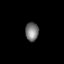
Tissue: lung
Cell type: Others
Senescence score: 0.2317
Nuclear area (px): 243
Mean DAPI intensity: 119.798